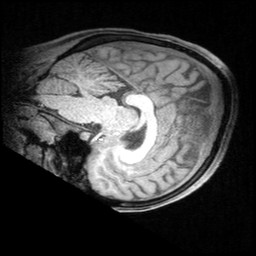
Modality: T1w
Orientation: sagittal
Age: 20
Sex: female
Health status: healthy